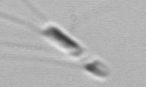
Label: Chaetoceros_subtilis